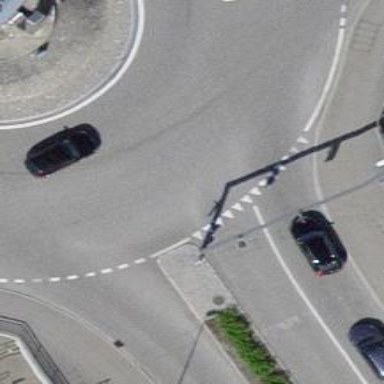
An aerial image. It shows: Road with traffic signals controlling the flow of traffic.